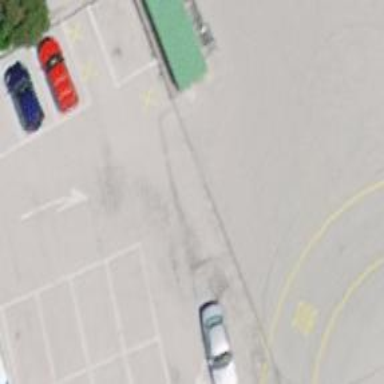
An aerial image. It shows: Charging station.